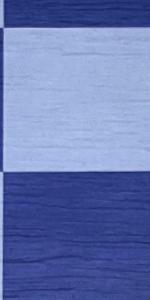
Label: Empty